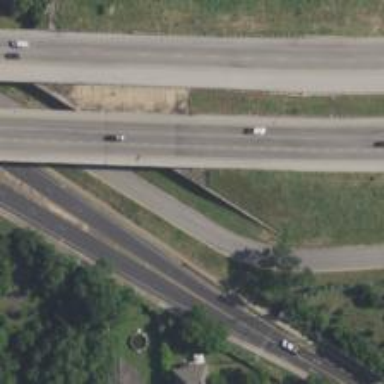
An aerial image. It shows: Asphalt bridge on motorway.